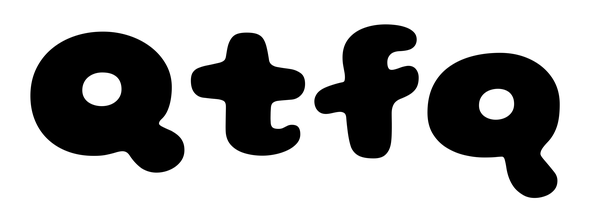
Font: Gluten_ExtraBold